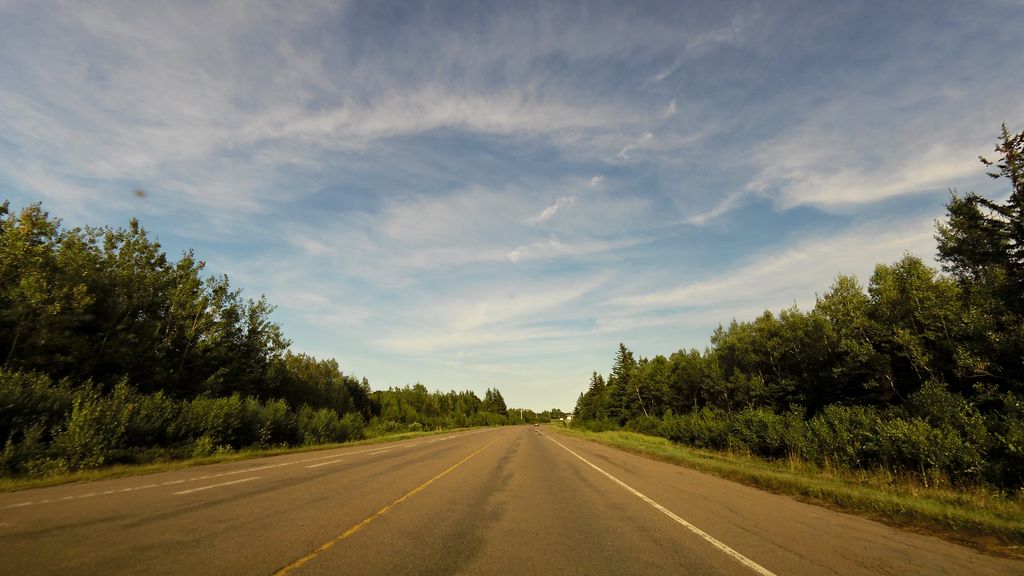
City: charlottetown